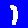
Digit: 1